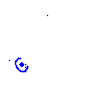
Particle: electron